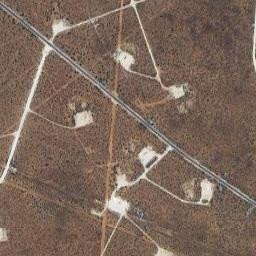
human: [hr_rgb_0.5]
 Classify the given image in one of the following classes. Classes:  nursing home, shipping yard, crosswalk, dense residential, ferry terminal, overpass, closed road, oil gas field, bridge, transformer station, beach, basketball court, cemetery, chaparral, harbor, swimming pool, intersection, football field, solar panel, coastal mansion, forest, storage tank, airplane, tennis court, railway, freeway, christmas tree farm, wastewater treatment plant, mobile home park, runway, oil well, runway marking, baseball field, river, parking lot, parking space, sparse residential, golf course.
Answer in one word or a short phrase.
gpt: oil gas field